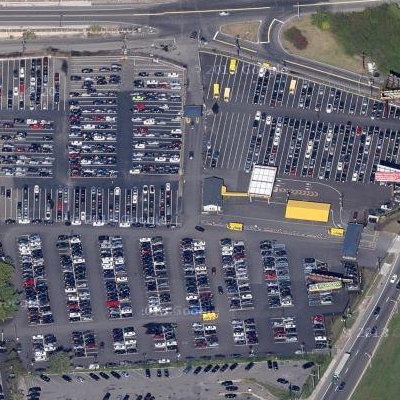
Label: Parking